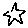
Label: star